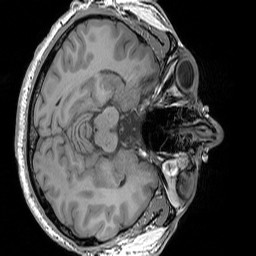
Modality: T1w
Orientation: axial
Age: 33
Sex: male
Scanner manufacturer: siemens
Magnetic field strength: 3 T
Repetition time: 1.83 s
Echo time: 0.00303 s